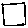
Label: square